Question: I have Django template where a user fills out her bio, mobile number, age, gender and marital status. Gender and marital status are radio buttons with two options, the former 3 choices are text fields. The template is laid out thusly:
'''
<form method="post" action="">
{% csrf_token %}
{{ form.bio.label_tag }}{{ form.bio }}<p>
{{ form.mobilenumber.label_tag }}{{ form.mobilenumber }}<p>
{{ form.age.label_tag }}{{ form.age }}<p>
{{ form.gender.label_tag }}{{ form.gender }}<p>
{{ form.marital_status.label_tag }}{{ form.marital_status }}<p>
<input class="button" style="background-color:#F6F6F6" type="submit" value="Save">
</form>
'''
This form displays the text field in separate lines, but the radio buttons appear indented. See screenshot:

How do I make the radio buttons appear inline with the rest of the form? I can't understand why this thing appears like so. My code is bare bones.
I don't want to wrap everything in a table because though it fixes the problem, the table isn't responsive for small screen sizes (e.g. feature phones, a key market for me).
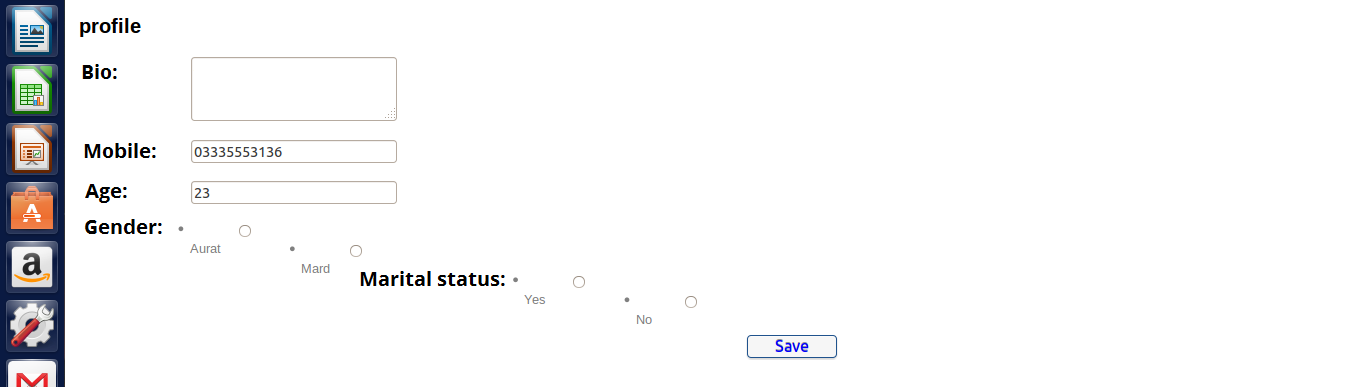
Answer: Changed the above code to the following:
'''
<form method="post" action="">
{% csrf_token %}
{{ form.bio.errors }}<p>
{{ form.bio.label_tag }}{{ form.bio }}<p>
{{ form.mobilenumber.errors }}<p>
{{ form.mobilenumber.label_tag }}{{ form.mobilenumber }}<p>
{{ form.age.errors }}<p>
{{ form.age.label_tag }}{{ form.age }}<br>
{{ form.gender.errors }}
{{ form.gender.label_tag }}<br>{% for radio in form.gender %}<table><tr><label for="{{ radio.id_for_label }}"><td><span style="margin-left:2em">{{ radio.choice_label }}</span><span style="margin:auto">{{ radio.tag }}</span></td></label></tr></table>{% endfor %}<br>
{{ form.marital_status.errors }}
{{ form.marital_status.label_tag }}<br>{% for radio in form.marital_status %}<table><tr><label for="{{ radio.id_for_label }}"><td><span style="margin-left:2em">{{ radio.choice_label }}</span><span class="radio">{{ radio.tag }}</span></td></label></tr></table>{% endfor %}<br>
<input class="button" style="background-color:#F6F6F6" type="submit" value="Save">
</form>
'''
Reference: <URL>
What I needed was over my radio buttons; the code I've written above gives me precisely that.